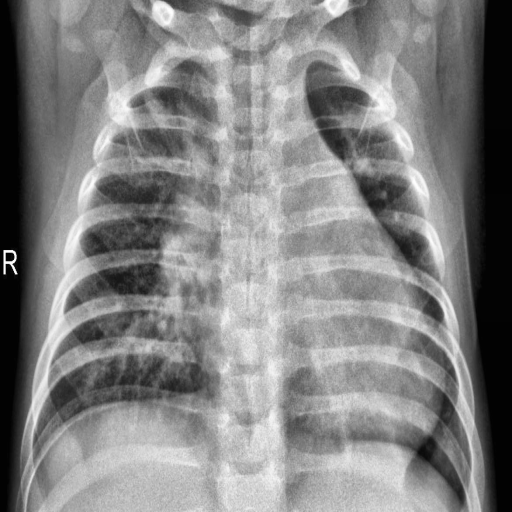
Finding: PNEUMONIA